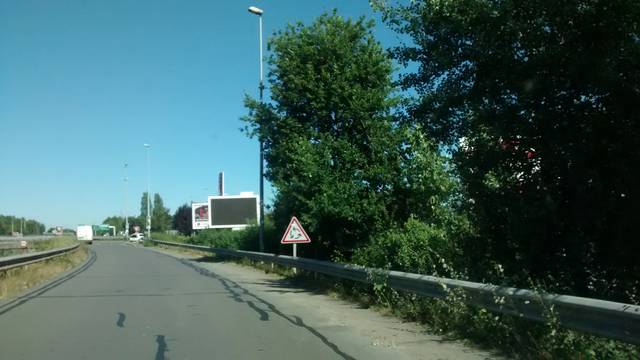
Region: France
Coordinates: 48.135, -1.692